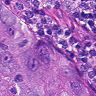
Metastatic tissue present: yes